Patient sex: M
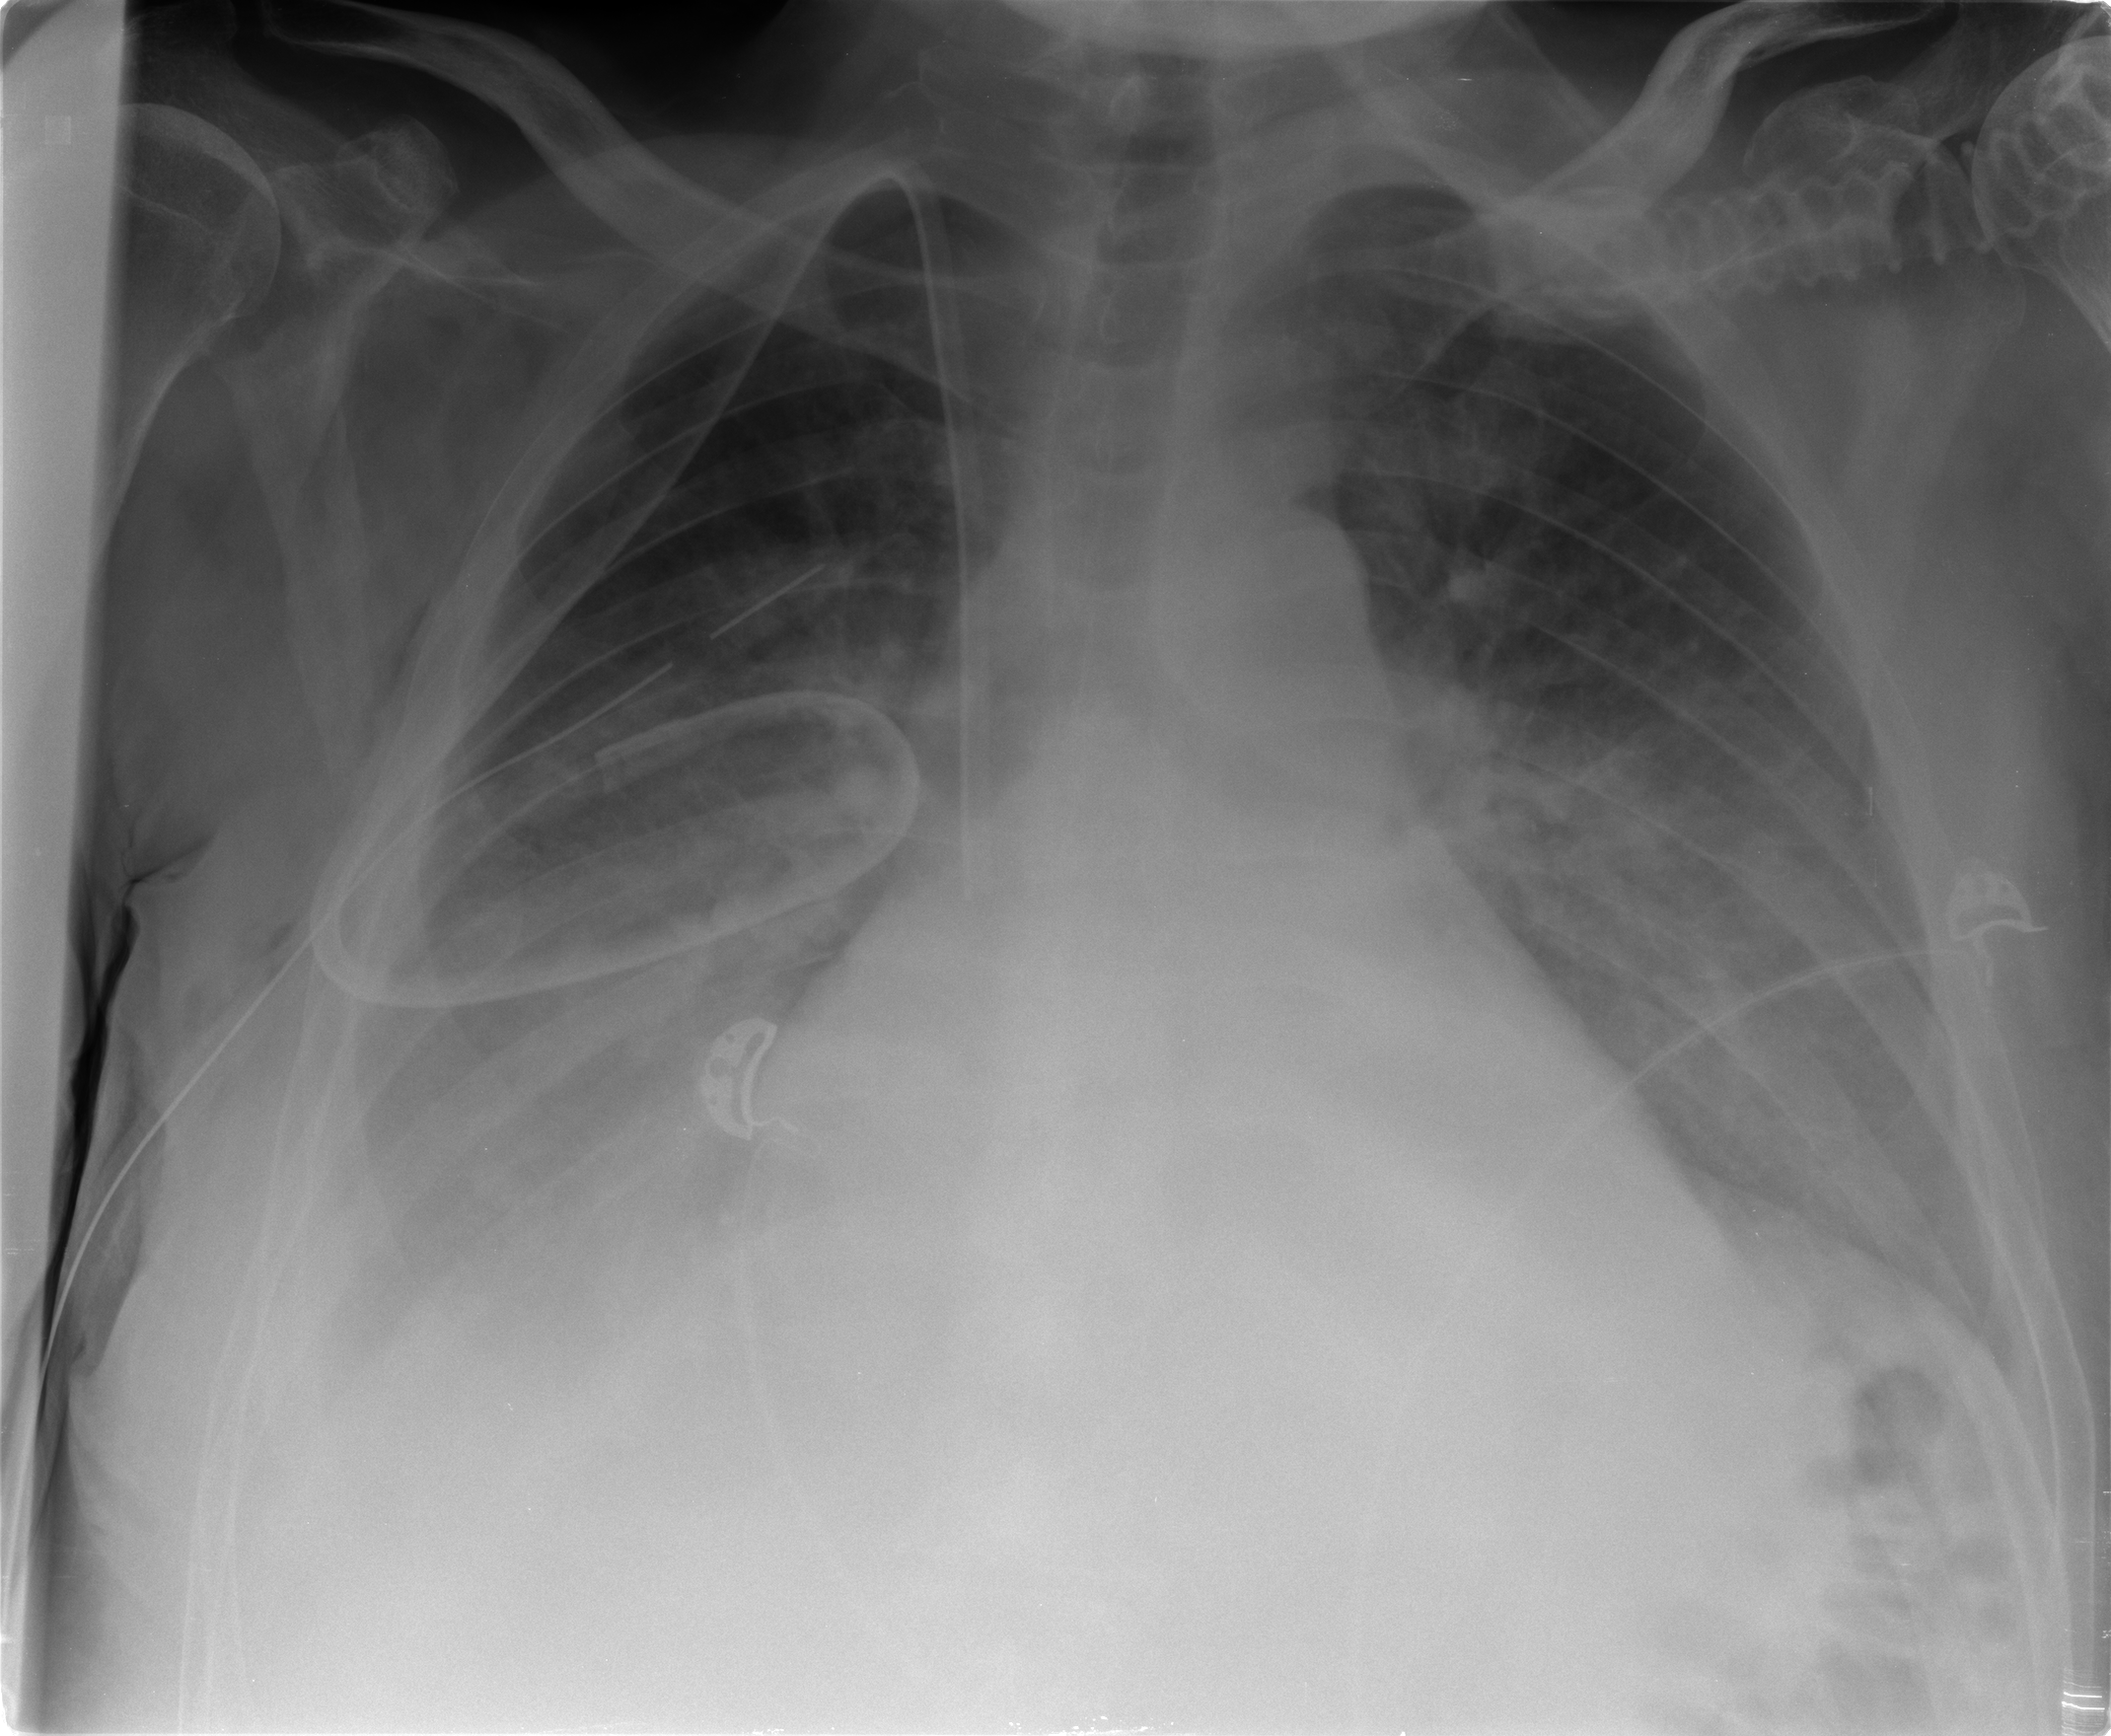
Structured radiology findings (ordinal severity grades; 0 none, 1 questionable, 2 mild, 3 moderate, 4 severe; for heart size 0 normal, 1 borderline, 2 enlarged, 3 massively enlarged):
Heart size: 2
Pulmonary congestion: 3
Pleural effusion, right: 3
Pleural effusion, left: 2
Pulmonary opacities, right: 0
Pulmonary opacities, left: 0
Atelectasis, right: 3
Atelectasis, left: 3